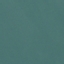
Label: SeaLake